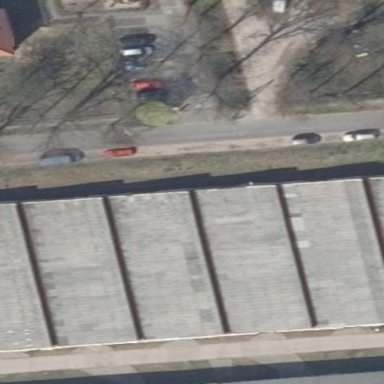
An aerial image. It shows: Stable building.